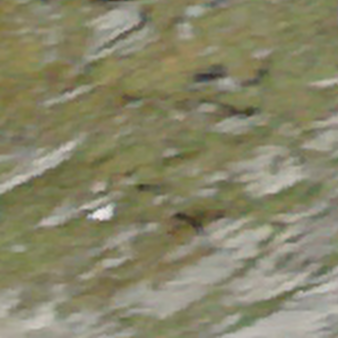
Label: other